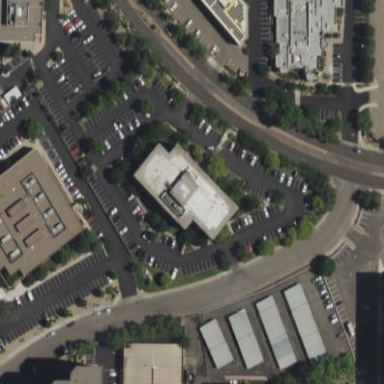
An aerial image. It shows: Office building.